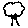
Label: tree